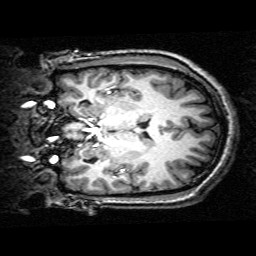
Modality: T1w
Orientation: coronal